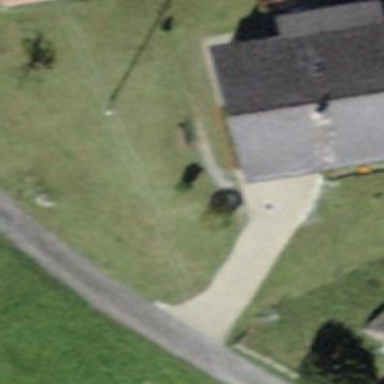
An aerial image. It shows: Simple and straightforward house.